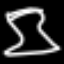
Label: hourglass